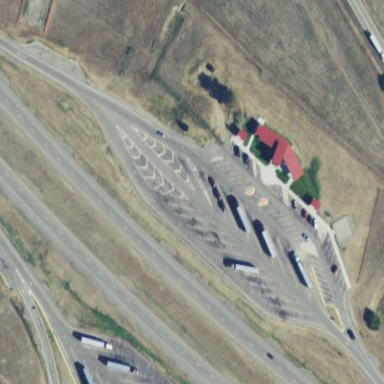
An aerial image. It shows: Rest area along the road.